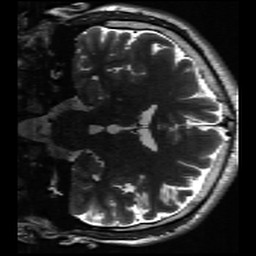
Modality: inplaneT2
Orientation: coronal